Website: crate-barrel
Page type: customer-info-address
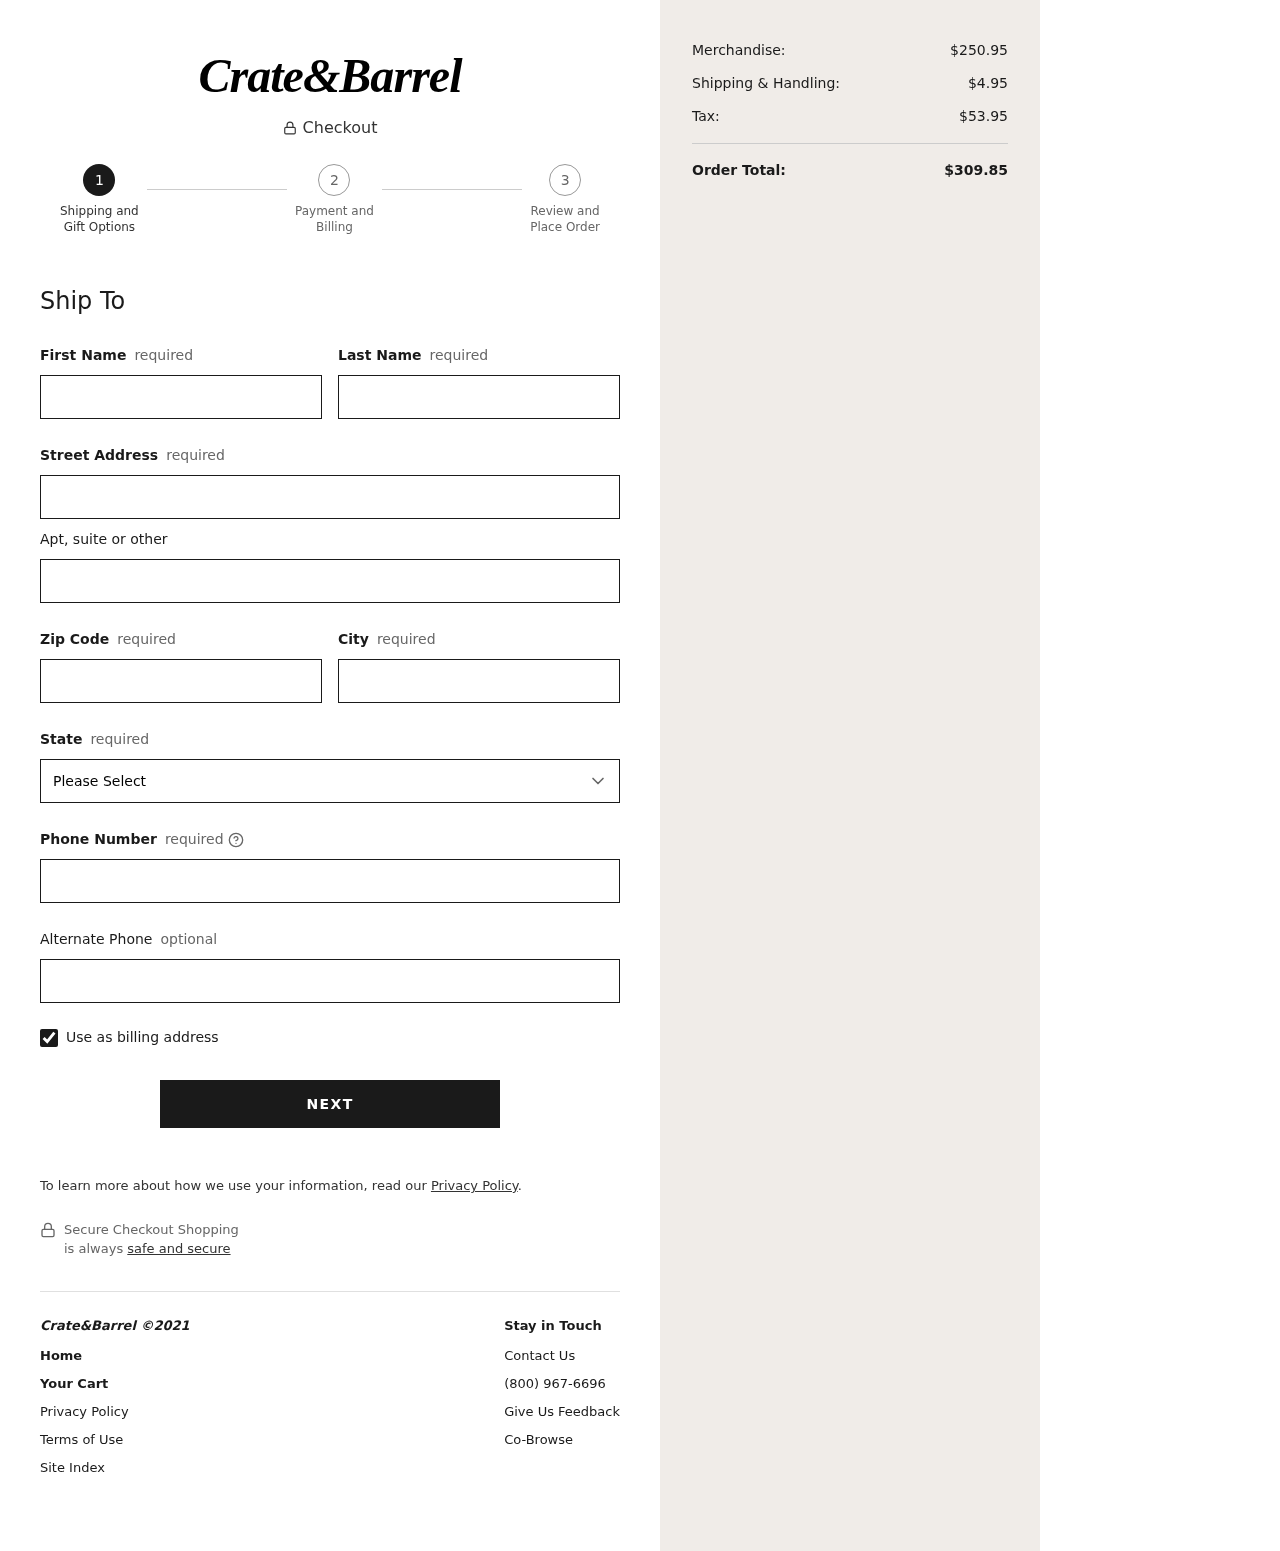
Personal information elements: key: PII_STATE
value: South Dakota
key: PII_FIRSTNAME
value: Charles
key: PII_LASTNAME
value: Murphy
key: PII_STREET
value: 3096 Kimberly Avenue Apt. 021
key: PII_POSTCODE
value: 83702
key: PII_CITY
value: Martinezhaven
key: PII_PHONE
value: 7843373821
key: PII_PHONE_ALT
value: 8099984713
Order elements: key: ORDER_SUBTOTAL
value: $250.95
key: ORDER_SHIPPING_COST
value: $4.95
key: ORDER_TAX
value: $53.95
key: ORDER_TOTAL
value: $309.85